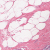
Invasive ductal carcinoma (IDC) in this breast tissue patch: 0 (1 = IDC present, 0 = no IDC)